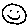
Label: smiley face